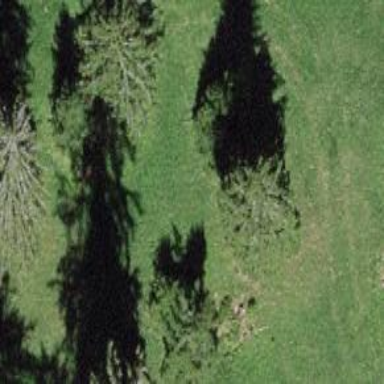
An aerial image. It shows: Single tag "natural: tree."